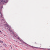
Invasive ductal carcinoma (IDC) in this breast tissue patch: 1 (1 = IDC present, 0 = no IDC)